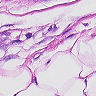
Metastatic tissue present: yes